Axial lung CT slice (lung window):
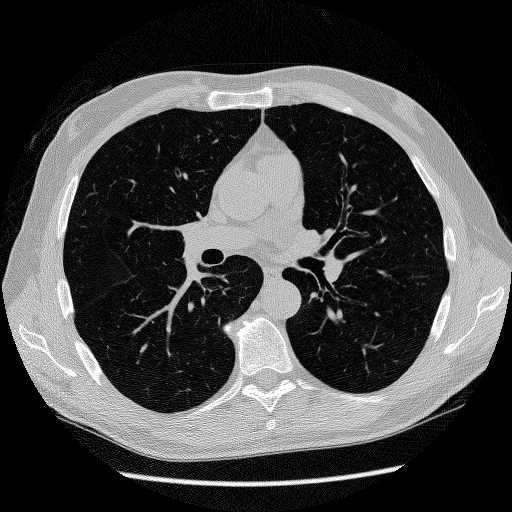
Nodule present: no